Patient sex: F
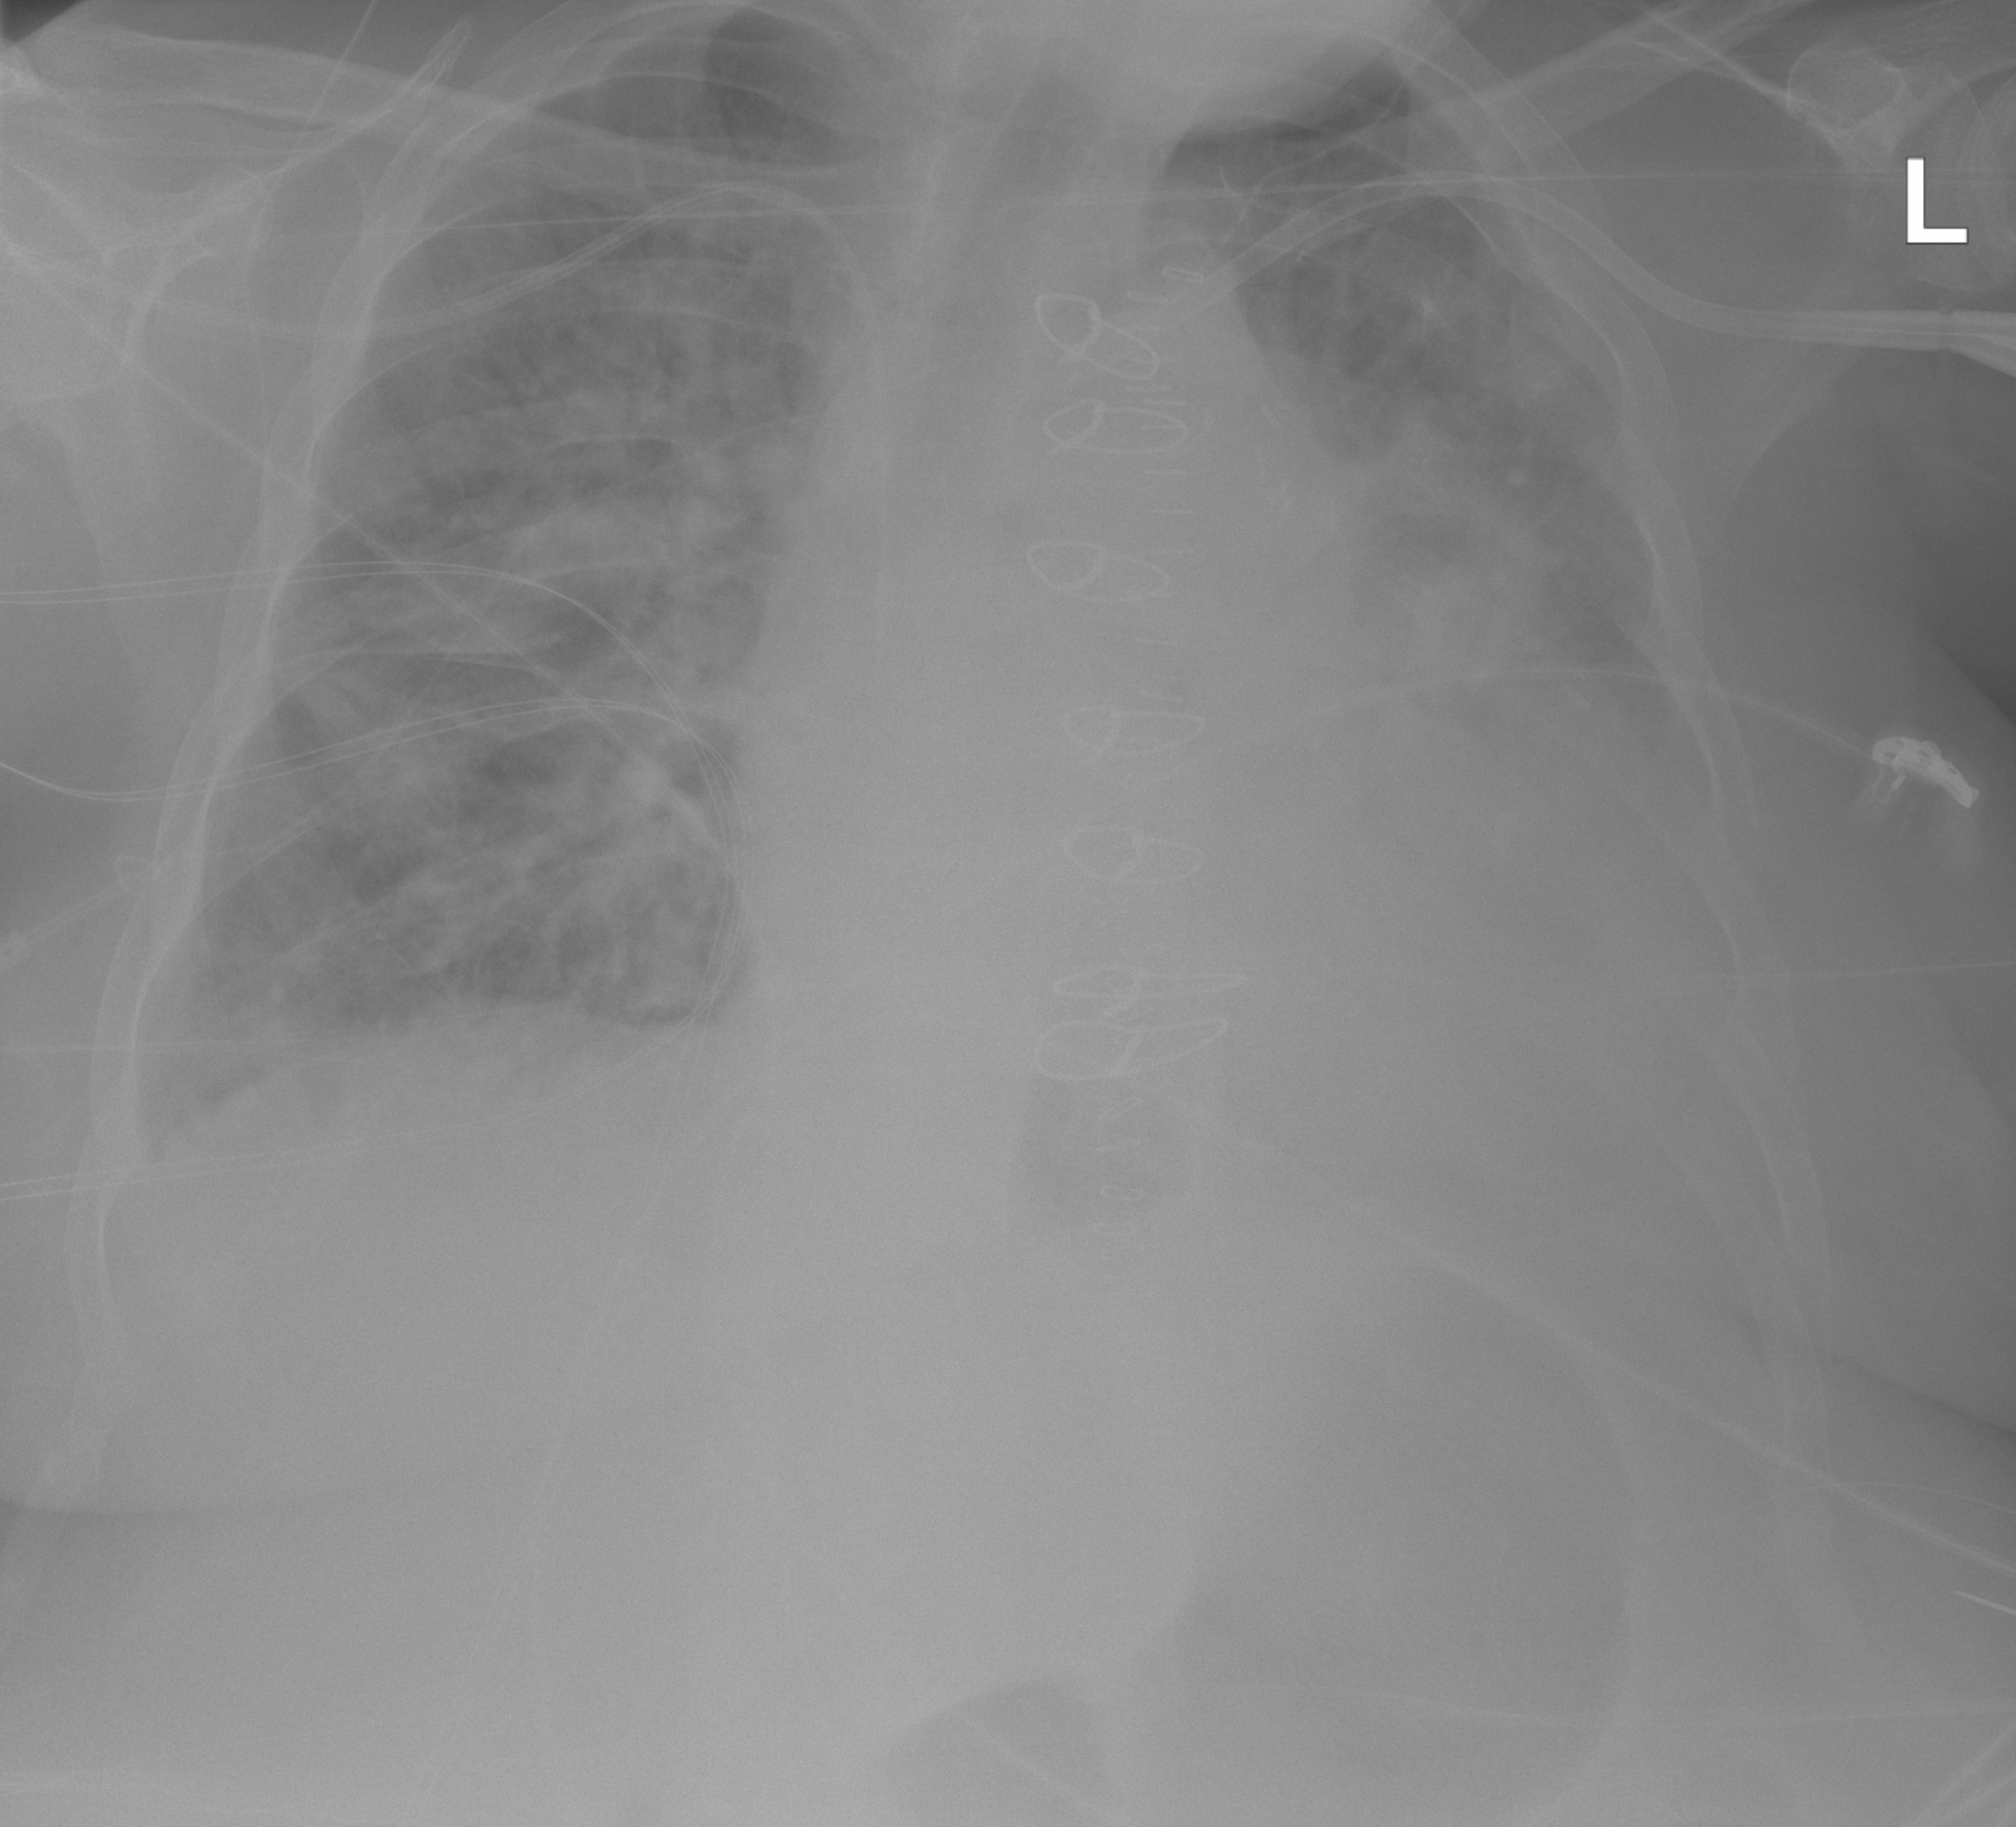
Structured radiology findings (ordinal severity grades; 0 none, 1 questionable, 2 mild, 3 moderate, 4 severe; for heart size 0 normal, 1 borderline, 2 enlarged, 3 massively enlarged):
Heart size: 2
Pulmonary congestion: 2
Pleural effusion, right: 1
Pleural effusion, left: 3
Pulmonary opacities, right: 3
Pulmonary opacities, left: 3
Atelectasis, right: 2
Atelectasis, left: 3